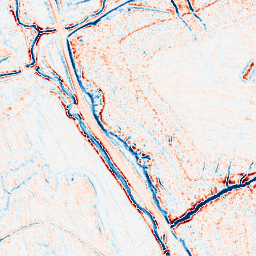
Category: edge_preserving
Decomposition family: bilateral
Decomposition parameters: d: 9
sigma_color: 100
sigma_space: 150
Upsampling method: sinc_hamming
Upsampling parameters: scale: 4
kernel_size: 16
Upsampling scale: 4